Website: macys
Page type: customer-info-address
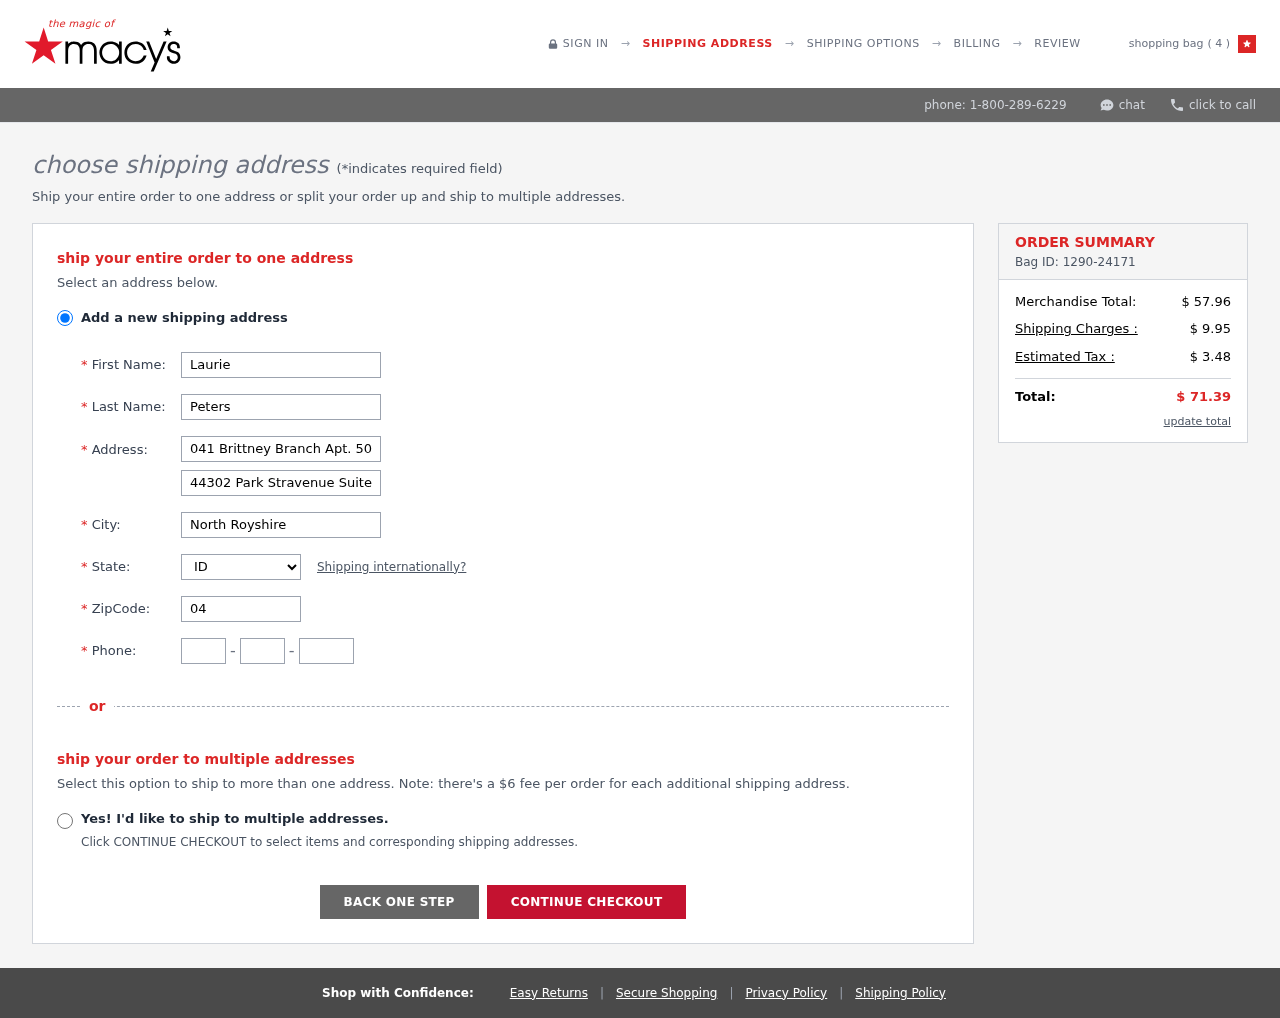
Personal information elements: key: PII_CITY
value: North Royshire
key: PII_FIRSTNAME
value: Laurie
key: PII_LASTNAME
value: Peters
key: PII_PHONE_AREA
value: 696
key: PII_PHONE_PREFIX
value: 779
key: PII_PHONE_SUFFIX
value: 7303
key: PII_POSTCODE
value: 04488
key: PII_STATE_ABBR
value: ID
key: PII_STREET
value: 041 Brittney Branch Apt. 501
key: PII_STREET2
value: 44302 Park Stravenue Suite 184
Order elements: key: ORDER_NUM_ITEMS
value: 4
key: ORDER_ID
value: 1290-24171
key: ORDER_SUBTOTAL
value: $ 57.96
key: ORDER_SHIPPING_COST
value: $ 9.95
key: ORDER_TAX
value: $ 3.48
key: ORDER_TOTAL
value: $ 71.39